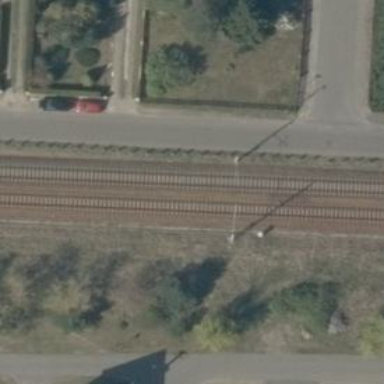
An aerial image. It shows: Milestone along the railway with catenary mast.